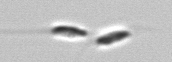
Label: Dinobryon